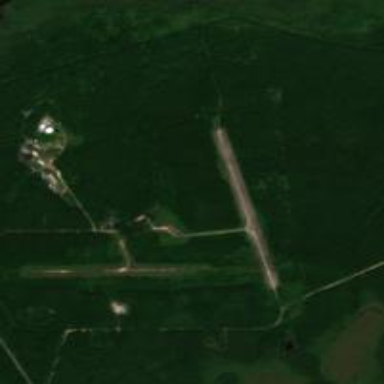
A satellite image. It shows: View of runway in airport.